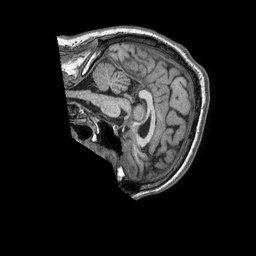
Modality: T1w
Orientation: sagittal
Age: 55
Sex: male
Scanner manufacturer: philips
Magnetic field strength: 1.5 T
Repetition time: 0.007218 s
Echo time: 0.003268 s